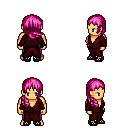
a pixel art fantasy rpg character, male body template, human, tanned skin, red robe, magenta pants, pink right-swept hairstyle, ghillies, four views (front, back, left, right), 2x2 character sprite sheet, small pixel art, hard edges, no anti-aliasing